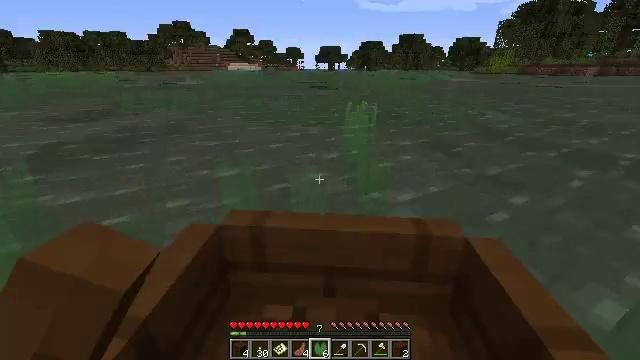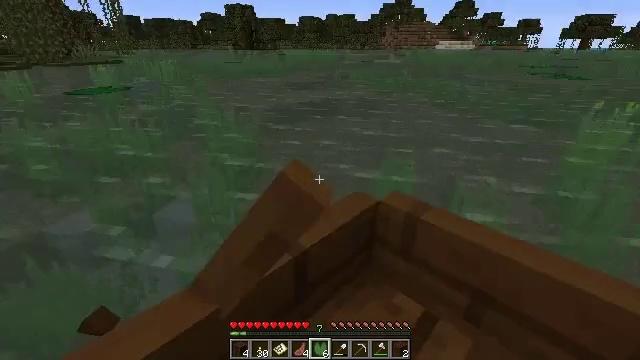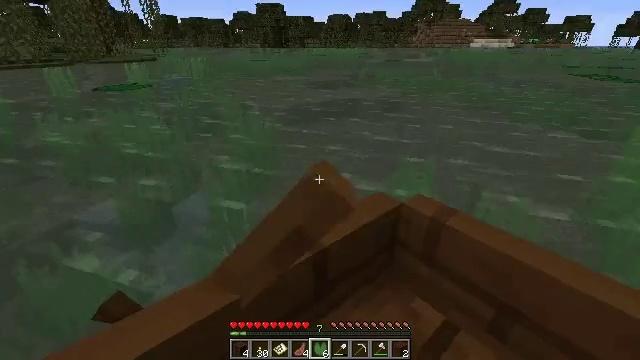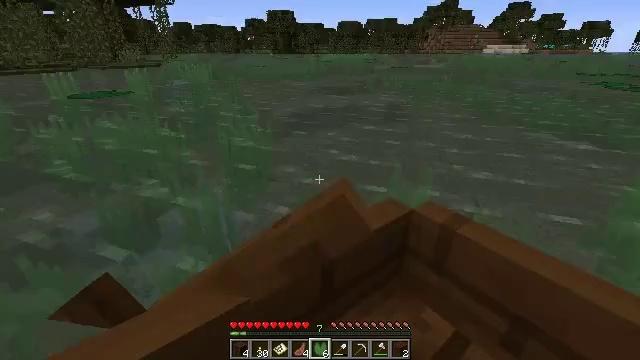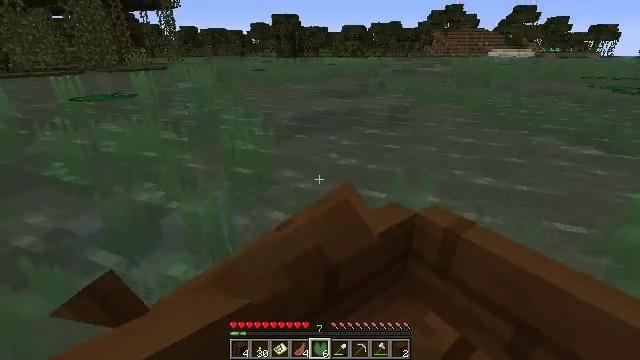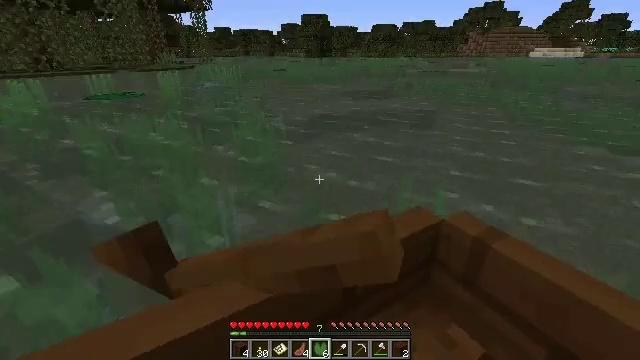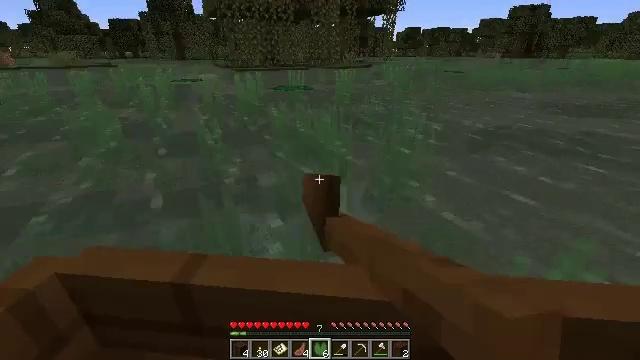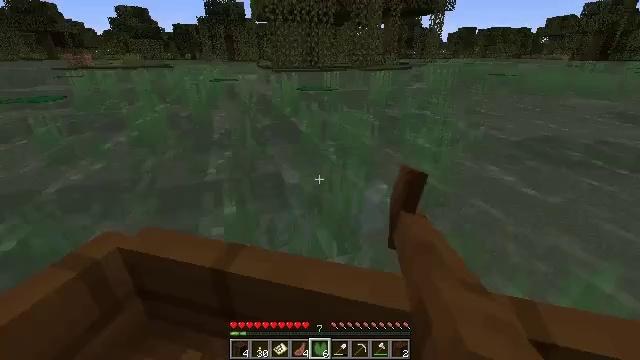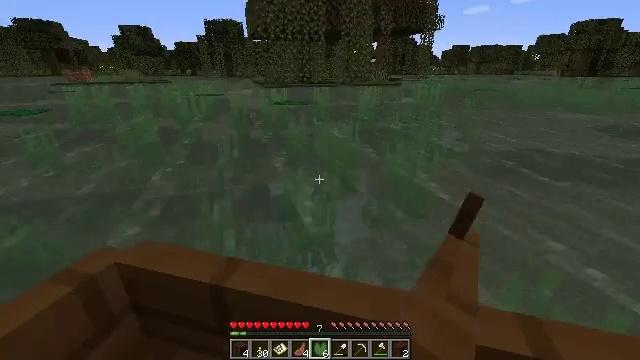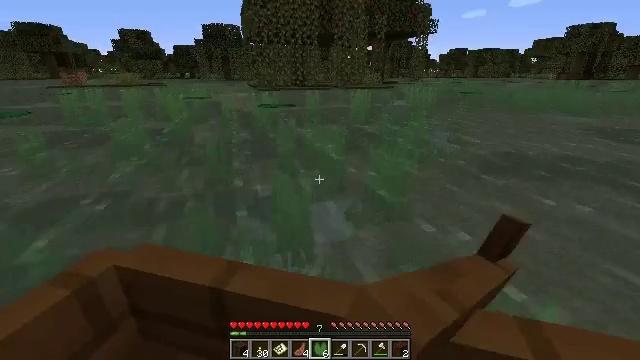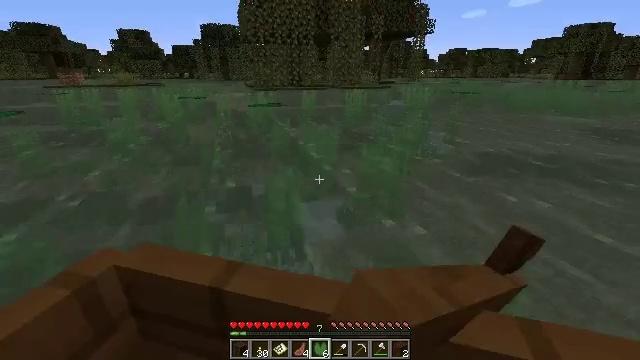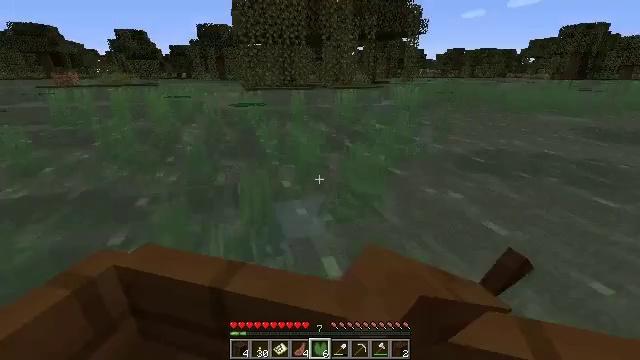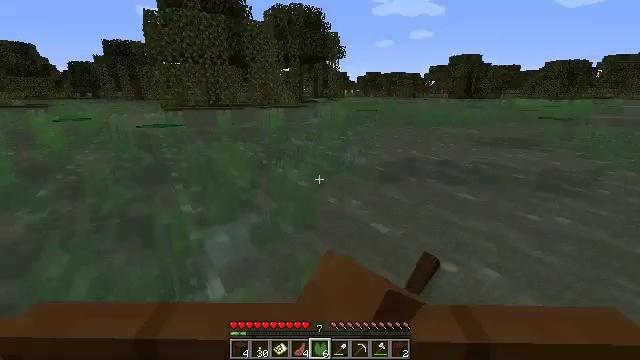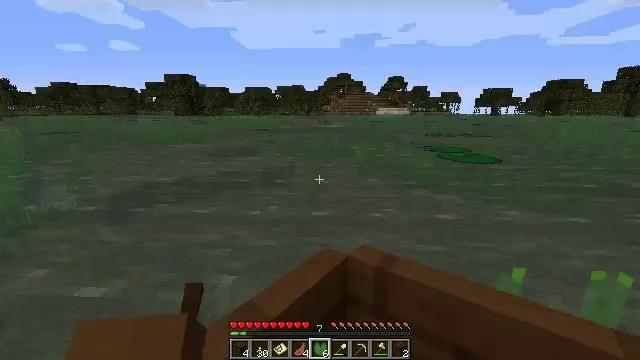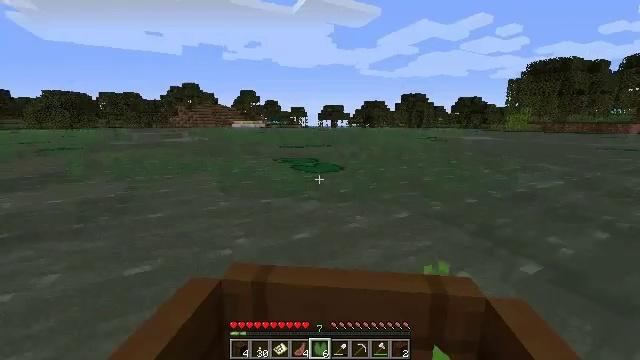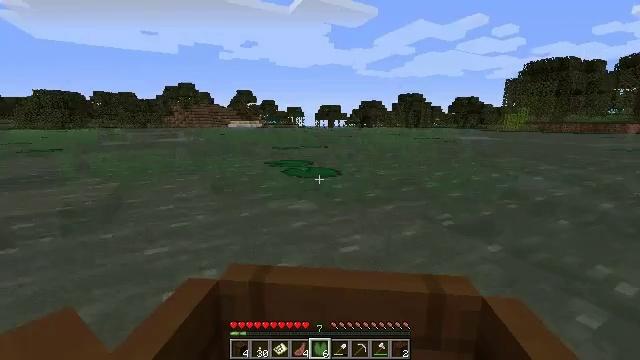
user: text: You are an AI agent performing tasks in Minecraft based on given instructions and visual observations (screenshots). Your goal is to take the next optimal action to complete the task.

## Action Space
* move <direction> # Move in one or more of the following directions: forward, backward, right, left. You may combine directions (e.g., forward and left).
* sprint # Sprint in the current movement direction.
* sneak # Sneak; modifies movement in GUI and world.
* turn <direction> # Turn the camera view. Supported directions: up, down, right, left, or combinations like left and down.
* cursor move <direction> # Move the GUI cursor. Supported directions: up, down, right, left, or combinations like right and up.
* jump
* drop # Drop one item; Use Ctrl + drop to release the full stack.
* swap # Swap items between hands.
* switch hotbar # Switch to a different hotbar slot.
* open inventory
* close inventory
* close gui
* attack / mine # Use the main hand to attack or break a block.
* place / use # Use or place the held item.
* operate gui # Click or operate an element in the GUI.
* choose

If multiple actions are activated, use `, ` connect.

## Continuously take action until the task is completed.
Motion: motion action
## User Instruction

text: Break the sugar cane.
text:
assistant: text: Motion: move forward, turn left and down
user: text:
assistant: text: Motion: move forward, turn left
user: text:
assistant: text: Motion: move forward, turn left and up
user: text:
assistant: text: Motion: move forward
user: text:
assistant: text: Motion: move forward, turn left
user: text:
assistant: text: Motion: move forward, turn left
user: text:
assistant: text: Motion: move forward, turn left
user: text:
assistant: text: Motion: move forward, turn left and up
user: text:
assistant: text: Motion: move forward, turn left
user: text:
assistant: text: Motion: move forward
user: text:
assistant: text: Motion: move forward
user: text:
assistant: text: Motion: move forward, turn right and up
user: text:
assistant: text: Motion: move forward, turn right and up
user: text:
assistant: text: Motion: move forward, turn right and up
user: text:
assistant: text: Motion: move forward
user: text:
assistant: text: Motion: move forward
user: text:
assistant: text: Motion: move forward
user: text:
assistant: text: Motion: move forward
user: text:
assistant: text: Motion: move forward
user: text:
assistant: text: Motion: move forward
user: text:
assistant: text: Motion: move forward
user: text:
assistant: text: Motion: move forward
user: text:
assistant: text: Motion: move forward
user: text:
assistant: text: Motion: move forward
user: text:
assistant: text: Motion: move forward
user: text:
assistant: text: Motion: move forward
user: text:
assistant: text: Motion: move forward
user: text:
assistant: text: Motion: move forward
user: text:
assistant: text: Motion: move forward
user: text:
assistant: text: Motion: move forward